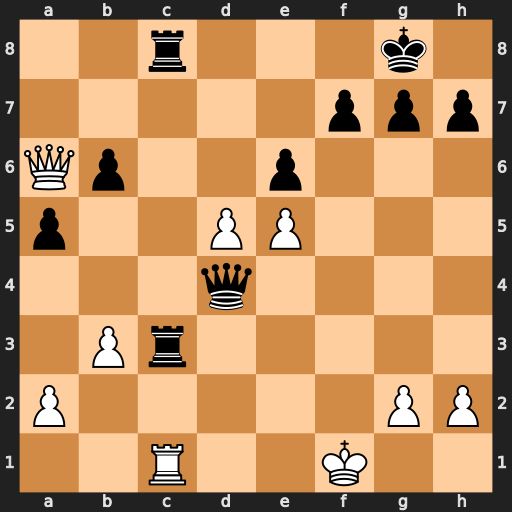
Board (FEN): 2r3k1/5ppp/Qp2p3/p2PP3/3q4/1Pr5/P5PP/2R2K2
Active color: w
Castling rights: -
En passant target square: -
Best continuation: Qxc8+ Rxc8 Rxc8#